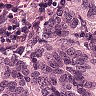
Metastatic tissue present: yes